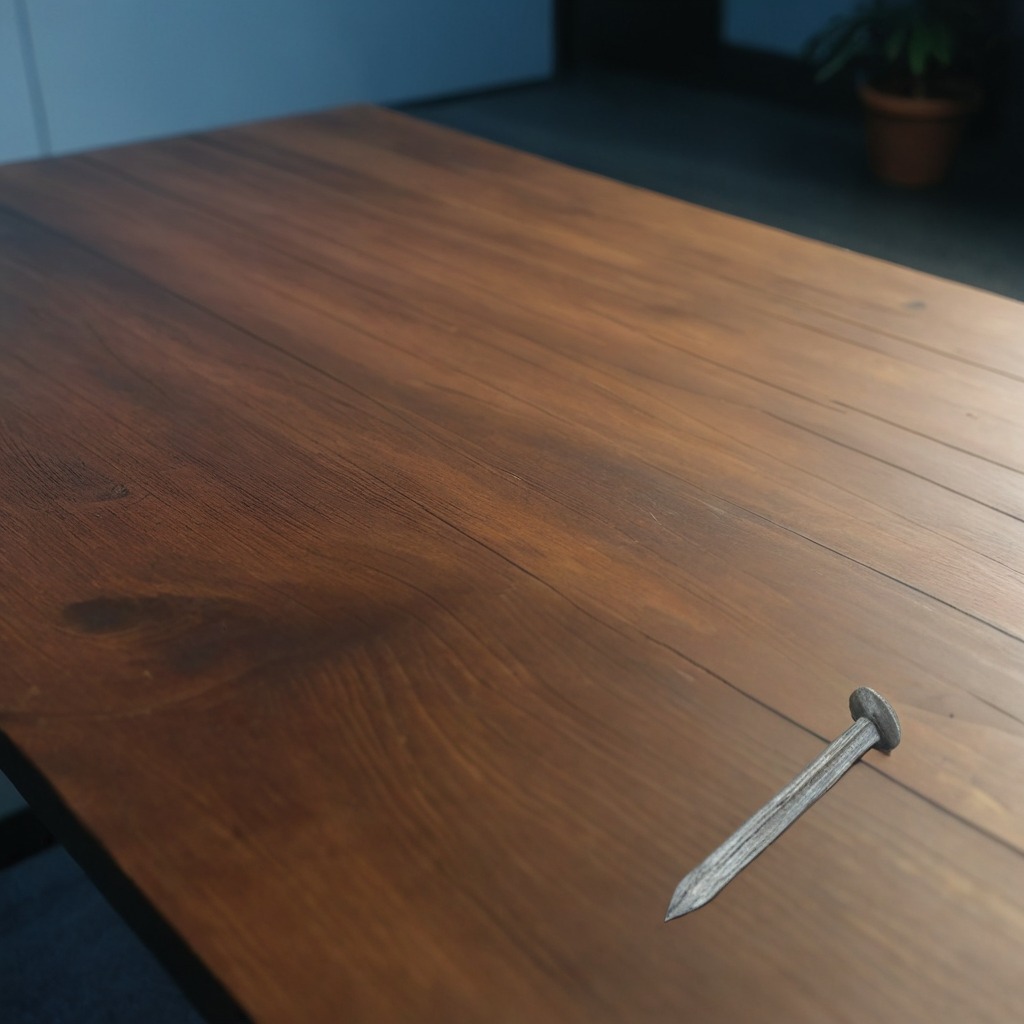
An iron nail is lying on a table in a small garage at twilight.